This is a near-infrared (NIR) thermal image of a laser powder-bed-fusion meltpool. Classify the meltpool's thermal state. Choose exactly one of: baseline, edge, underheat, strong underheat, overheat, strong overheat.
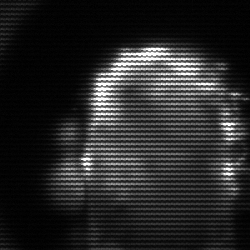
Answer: baseline